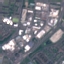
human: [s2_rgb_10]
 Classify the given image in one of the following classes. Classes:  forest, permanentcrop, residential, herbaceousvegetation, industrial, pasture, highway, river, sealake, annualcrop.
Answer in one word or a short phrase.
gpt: Industrial